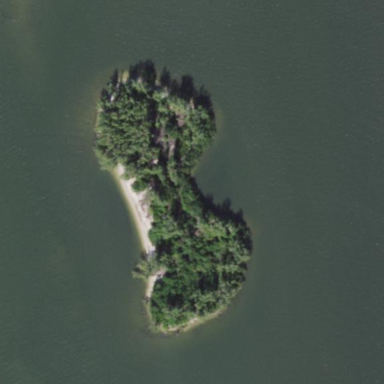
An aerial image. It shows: Islet.